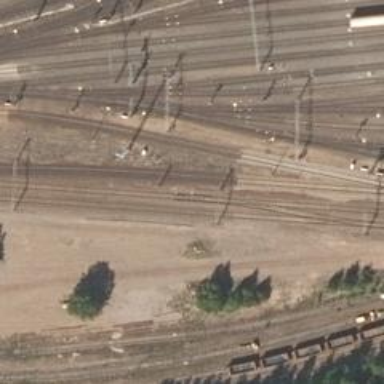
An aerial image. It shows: Continuous rail railway with electrified contact line.